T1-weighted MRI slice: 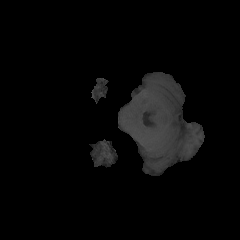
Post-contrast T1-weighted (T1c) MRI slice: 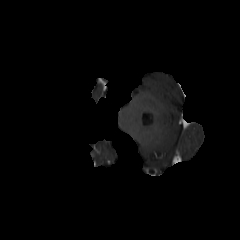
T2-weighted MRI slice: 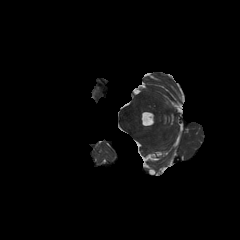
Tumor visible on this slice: no